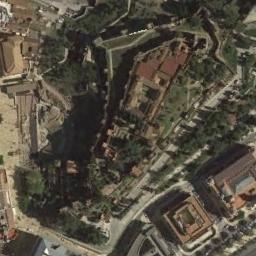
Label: palace